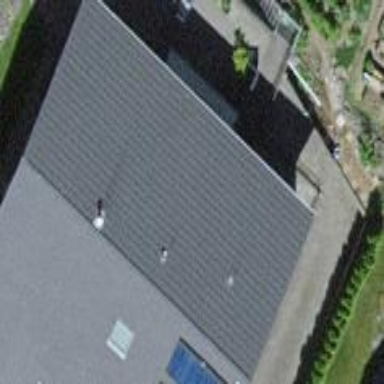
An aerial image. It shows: Gabled roof house.